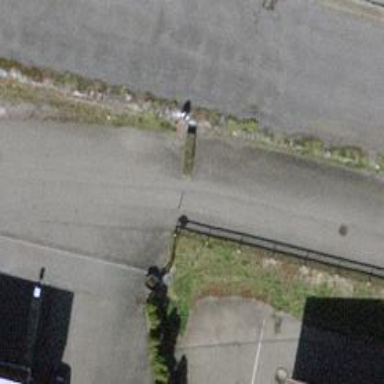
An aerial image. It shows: Bollard barrier.